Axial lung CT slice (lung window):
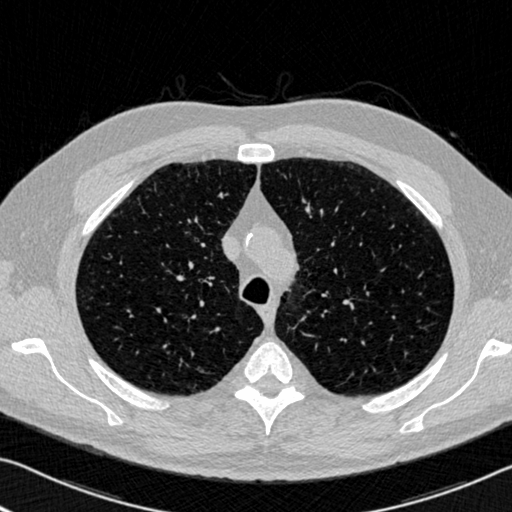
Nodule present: no